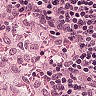
Metastatic tissue present: no